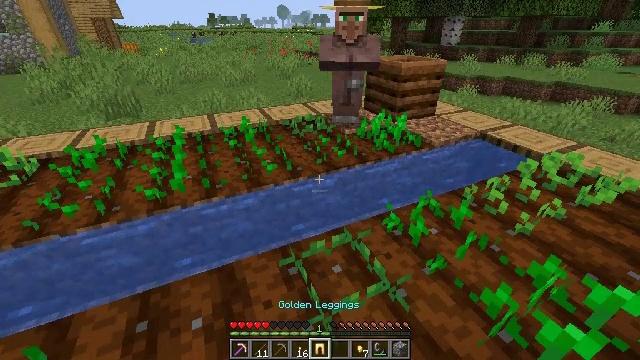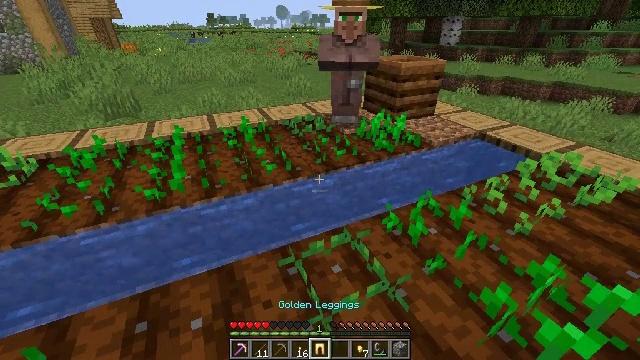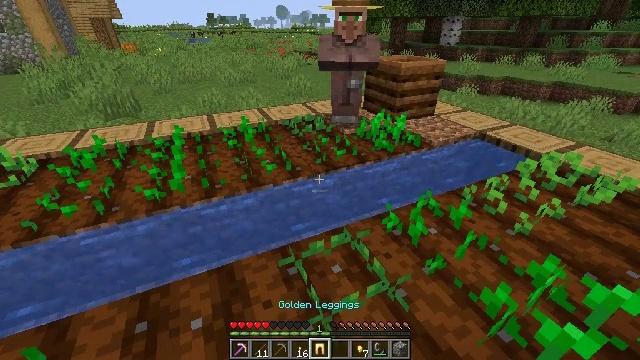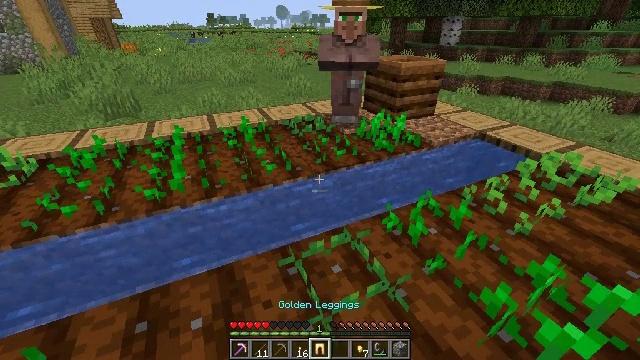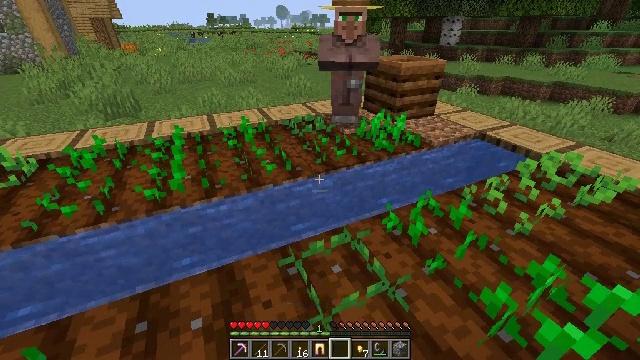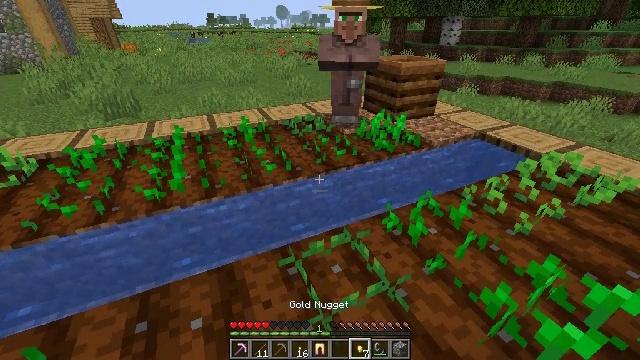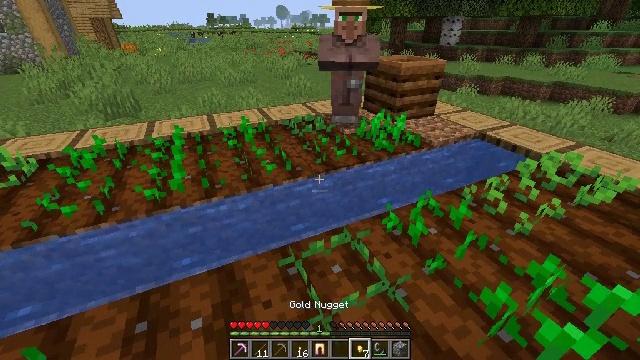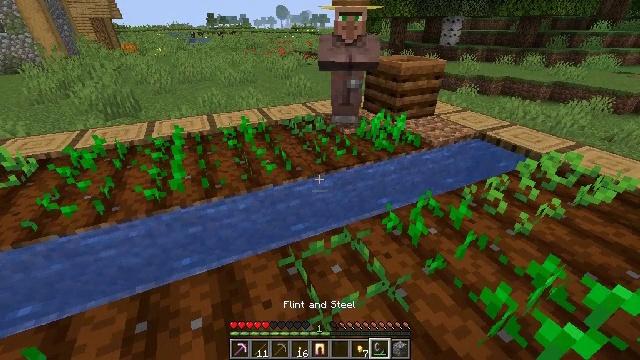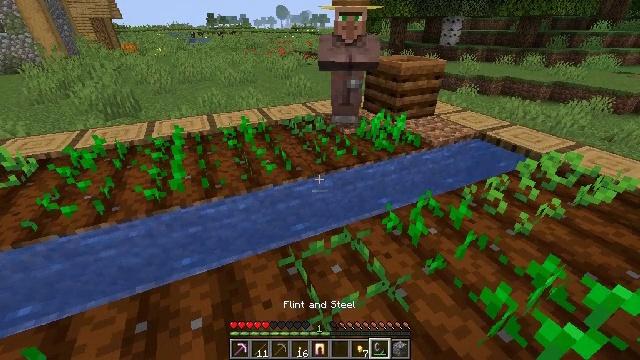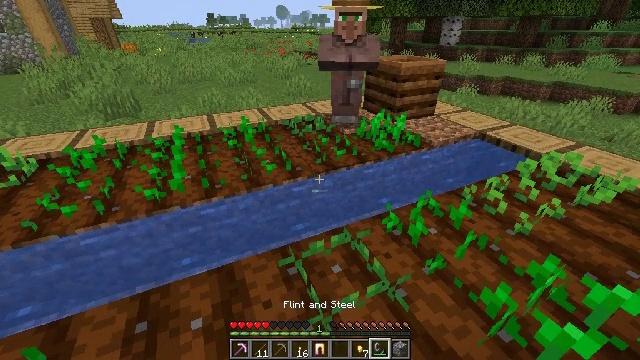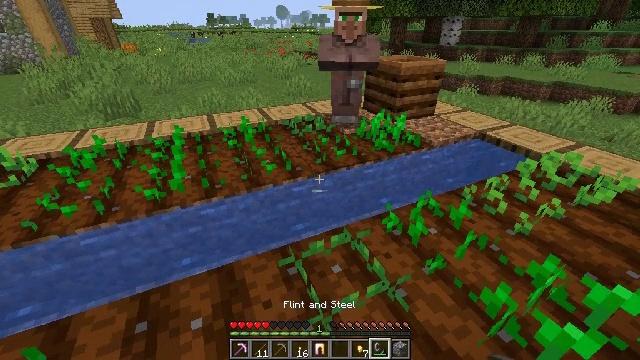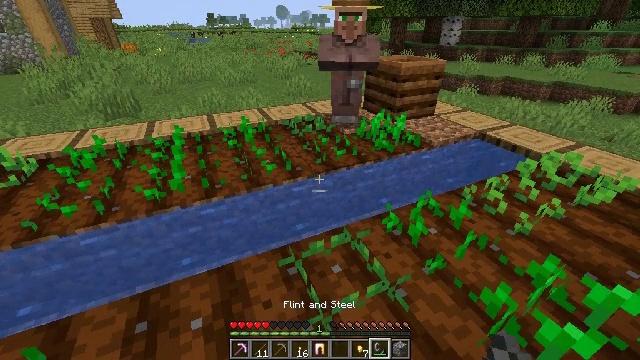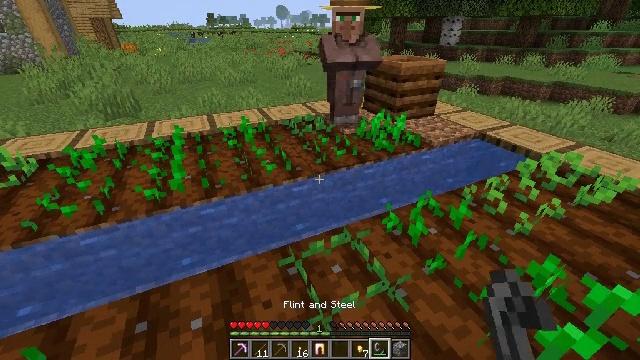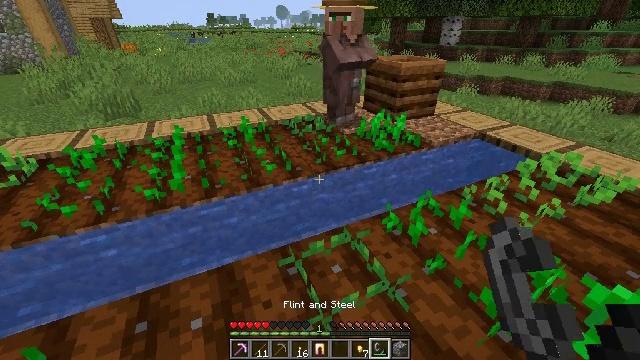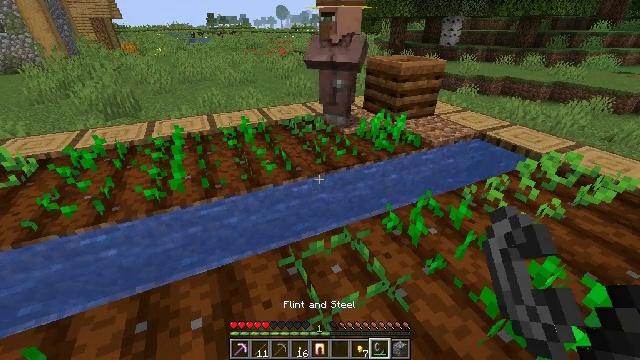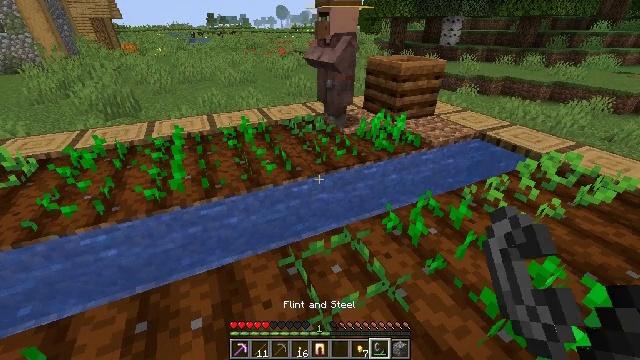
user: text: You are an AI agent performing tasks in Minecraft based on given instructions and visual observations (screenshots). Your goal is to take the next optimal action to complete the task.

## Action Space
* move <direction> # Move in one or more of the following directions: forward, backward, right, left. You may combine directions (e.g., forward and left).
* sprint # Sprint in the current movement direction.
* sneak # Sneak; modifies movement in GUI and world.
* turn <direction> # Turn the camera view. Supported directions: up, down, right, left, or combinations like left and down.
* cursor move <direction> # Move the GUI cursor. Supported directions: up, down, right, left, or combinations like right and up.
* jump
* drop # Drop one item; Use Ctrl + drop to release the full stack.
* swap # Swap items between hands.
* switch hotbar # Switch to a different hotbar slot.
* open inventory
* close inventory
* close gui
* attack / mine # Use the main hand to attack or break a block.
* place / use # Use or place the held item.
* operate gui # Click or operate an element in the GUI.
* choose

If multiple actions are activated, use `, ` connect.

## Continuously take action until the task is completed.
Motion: motion action
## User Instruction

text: Drop a gold nugget.
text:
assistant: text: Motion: no_op
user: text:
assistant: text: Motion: no_op
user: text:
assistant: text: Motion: no_op
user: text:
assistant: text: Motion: no_op
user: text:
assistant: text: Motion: no_op
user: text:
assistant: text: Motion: no_op
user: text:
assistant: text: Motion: no_op
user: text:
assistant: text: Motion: no_op
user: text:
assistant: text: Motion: no_op
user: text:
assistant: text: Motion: no_op
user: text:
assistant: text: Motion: no_op
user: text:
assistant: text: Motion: no_op
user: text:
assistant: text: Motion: no_op
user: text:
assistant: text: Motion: no_op
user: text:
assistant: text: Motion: no_op
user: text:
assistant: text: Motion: no_op
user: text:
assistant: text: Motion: no_op
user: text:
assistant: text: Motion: no_op
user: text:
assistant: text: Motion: no_op
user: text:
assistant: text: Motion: no_op
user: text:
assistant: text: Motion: no_op
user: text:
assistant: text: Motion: no_op
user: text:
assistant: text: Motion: no_op
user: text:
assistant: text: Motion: no_op
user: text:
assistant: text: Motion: turn left
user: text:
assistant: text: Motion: turn left and down
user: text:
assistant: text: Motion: turn left
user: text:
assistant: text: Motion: turn left
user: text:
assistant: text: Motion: turn left
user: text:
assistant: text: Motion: move forward